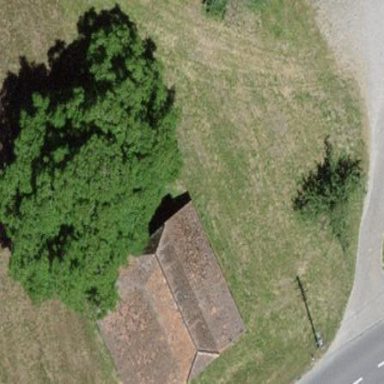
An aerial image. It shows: Garage.